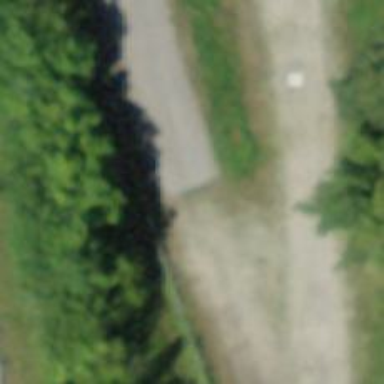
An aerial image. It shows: Track road.